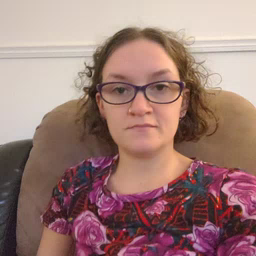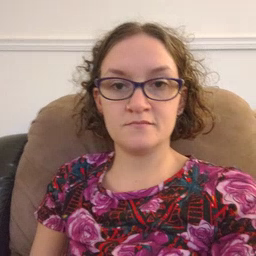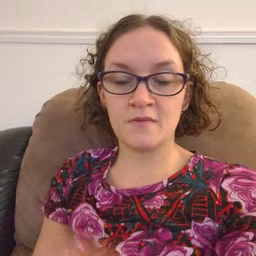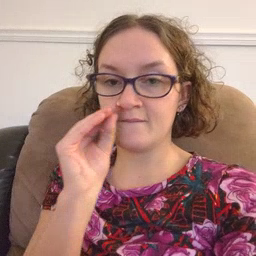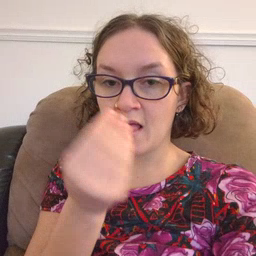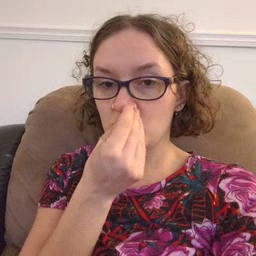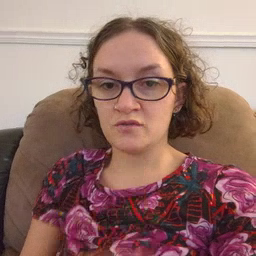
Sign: flower